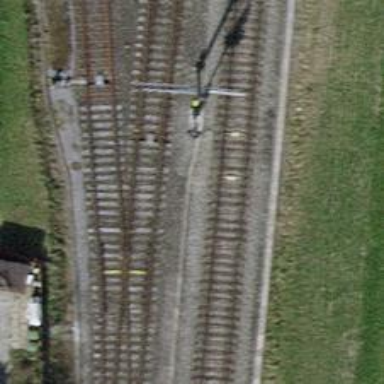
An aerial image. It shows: Railway switch.